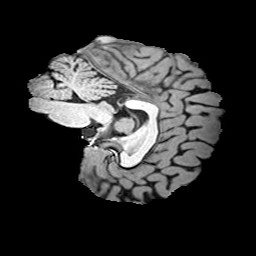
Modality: T1w
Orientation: sagittal
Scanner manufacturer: siemens
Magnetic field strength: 3 T
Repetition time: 2 s
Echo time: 0.0024 s